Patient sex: F
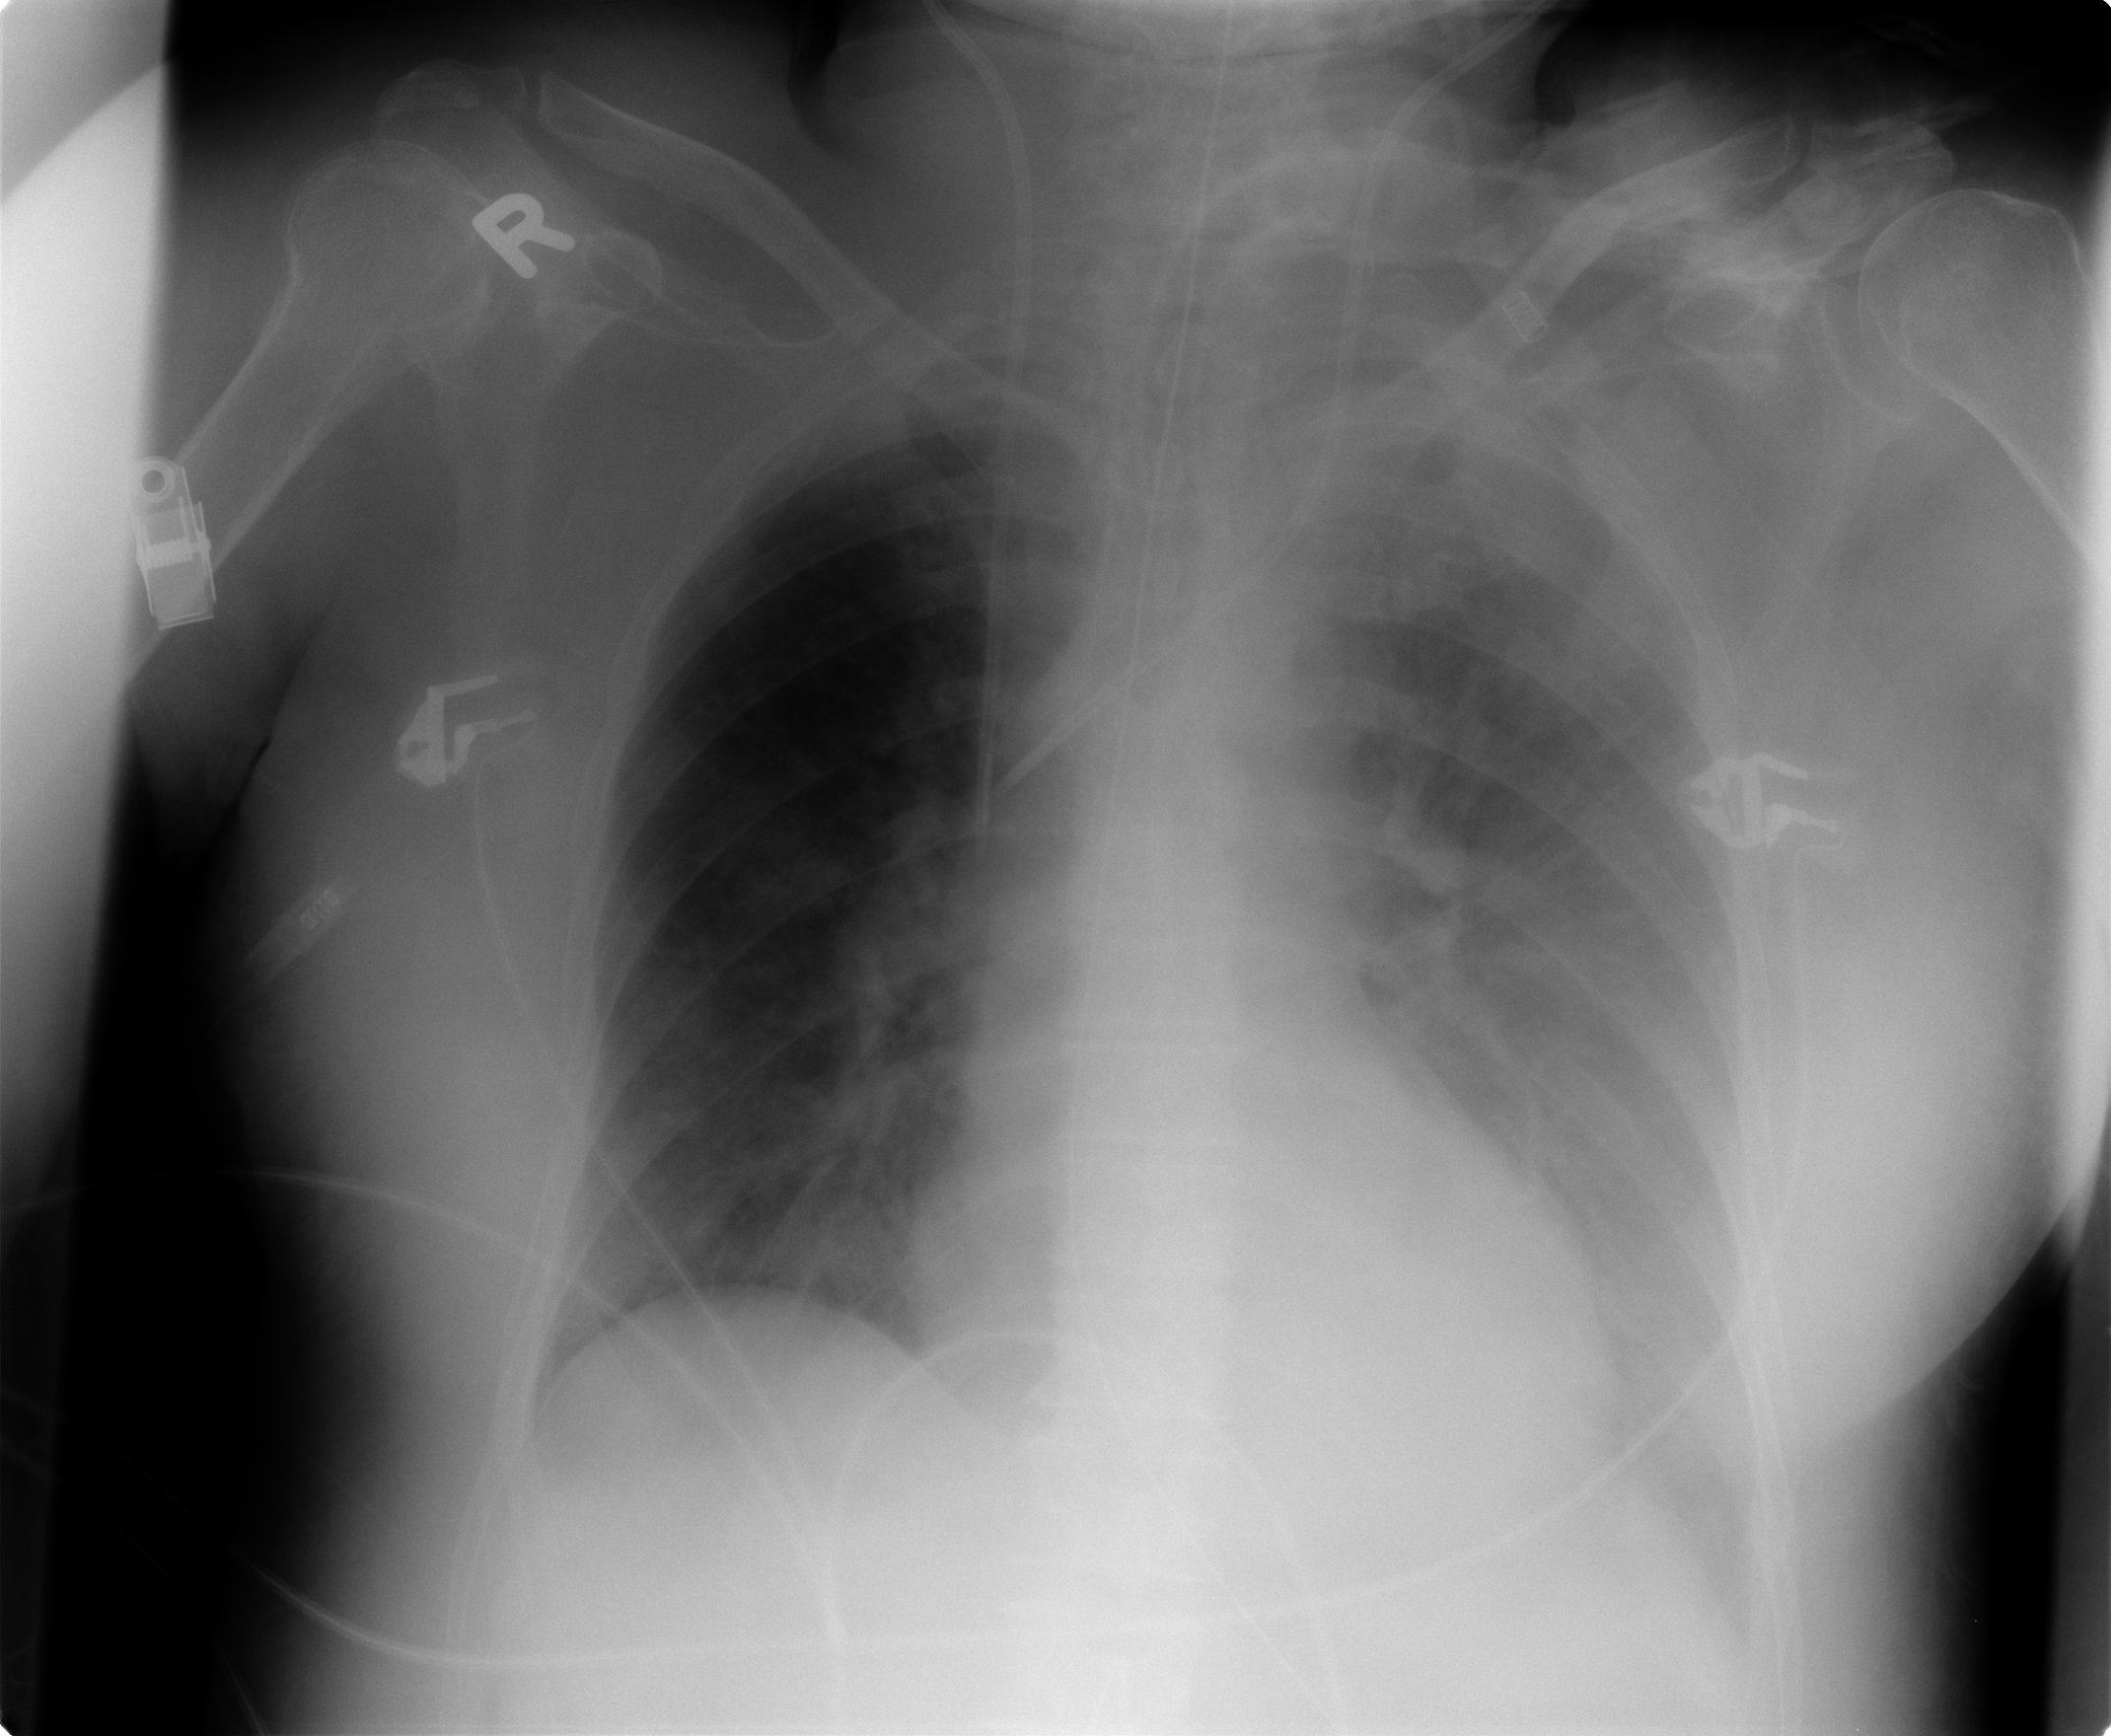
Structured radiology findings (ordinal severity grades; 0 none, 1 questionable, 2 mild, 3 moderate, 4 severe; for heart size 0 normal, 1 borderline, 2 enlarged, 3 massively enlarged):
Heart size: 0
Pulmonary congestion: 2
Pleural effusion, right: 0
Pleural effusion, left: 3
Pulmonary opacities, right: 1
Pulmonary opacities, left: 2
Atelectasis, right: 2
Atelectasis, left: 2